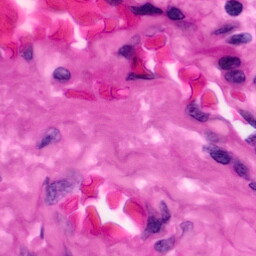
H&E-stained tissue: Pancreatic